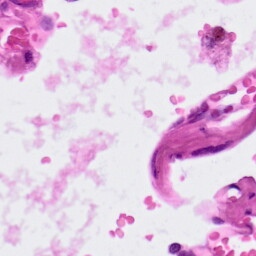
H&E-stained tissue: Lung